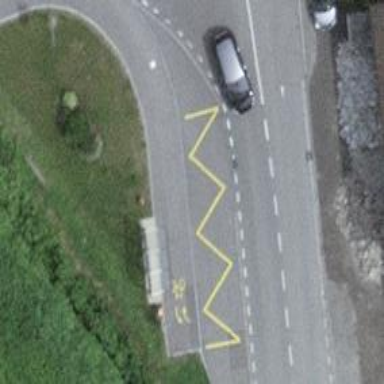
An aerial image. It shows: Bus stop with shelter. It is platform for public transport.